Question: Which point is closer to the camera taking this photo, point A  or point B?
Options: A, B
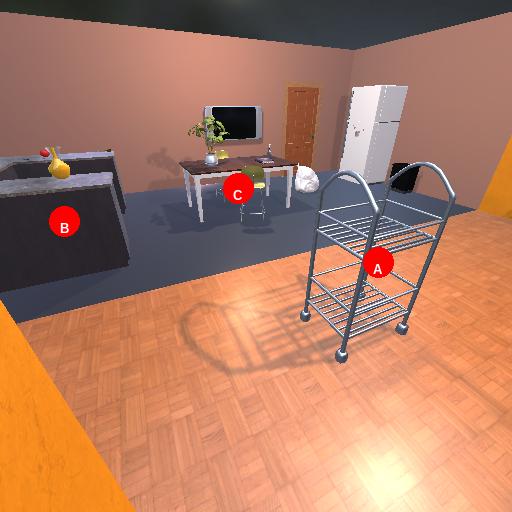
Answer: A